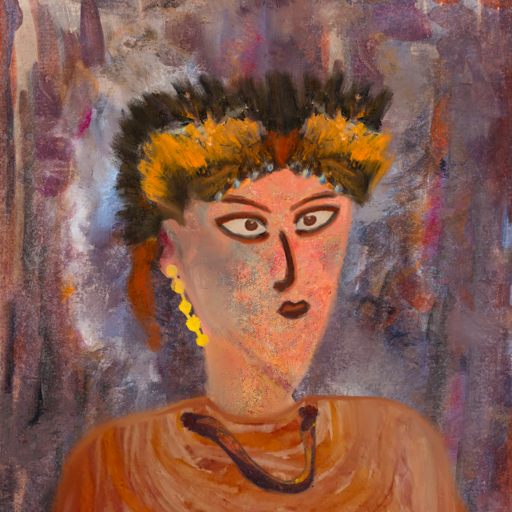
Background: Hypocrite, Head And Neck Side: Irani, Face Side: Roy_Bahadur, Bust: Pious_Lady, Hair Side: Blank, Head Accessory: Gypsy_Queen, Second Necklace: Comrade, Necklace: Blank, Baby: Blank